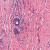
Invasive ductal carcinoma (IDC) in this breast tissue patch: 1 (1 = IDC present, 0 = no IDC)